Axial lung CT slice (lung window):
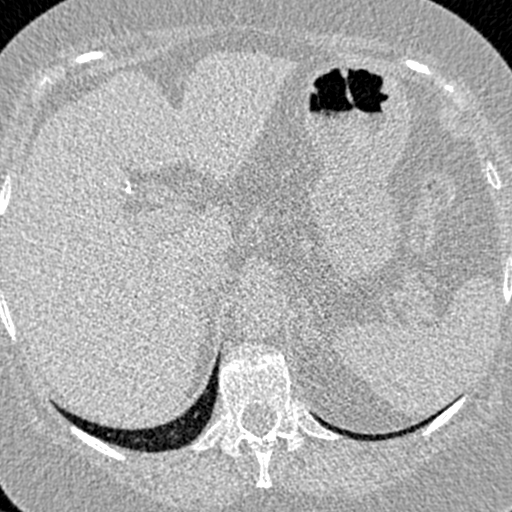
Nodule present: no